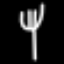
Label: fork